Field crop: maize
Growth stage: 2
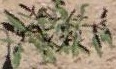
Species: atriplex